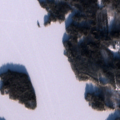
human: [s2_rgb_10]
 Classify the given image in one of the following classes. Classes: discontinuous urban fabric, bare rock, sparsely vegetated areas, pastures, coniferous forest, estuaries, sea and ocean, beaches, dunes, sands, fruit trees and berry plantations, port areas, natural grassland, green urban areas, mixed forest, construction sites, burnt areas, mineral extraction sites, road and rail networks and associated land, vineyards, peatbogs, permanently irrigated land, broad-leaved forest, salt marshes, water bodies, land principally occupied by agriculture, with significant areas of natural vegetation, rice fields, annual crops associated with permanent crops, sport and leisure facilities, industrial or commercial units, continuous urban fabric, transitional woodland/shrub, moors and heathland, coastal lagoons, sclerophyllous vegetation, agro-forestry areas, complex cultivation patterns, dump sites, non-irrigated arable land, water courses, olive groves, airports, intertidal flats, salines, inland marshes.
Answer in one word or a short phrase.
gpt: broad-leaved forest, coniferous forest, mixed forest, water bodies